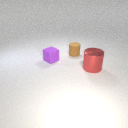
small purple rubber cube in front of small brown rubber cylinder